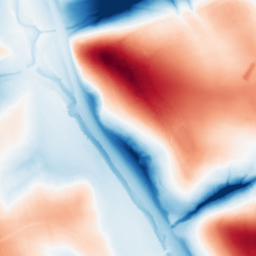
Category: classical
Decomposition family: gaussian_anisotropic
Decomposition parameters: sigma_x: 20
sigma_y: 50
Upsampling method: bspline
Upsampling parameters: scale: 8
Upsampling scale: 8